Interaction volume radius: 5 \u00c5
Interaction volume height: 10 \u00c5
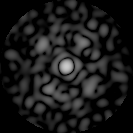
Disorder parameter: 0.8589